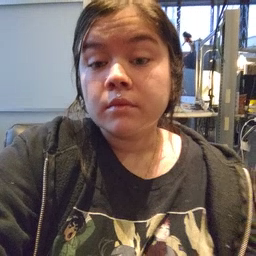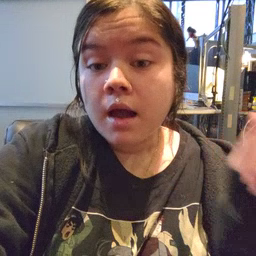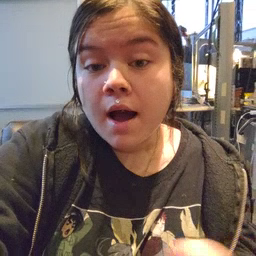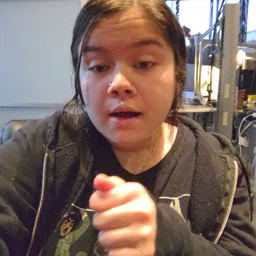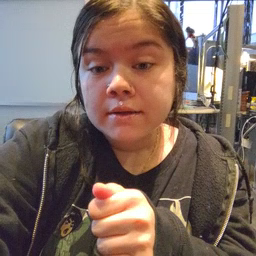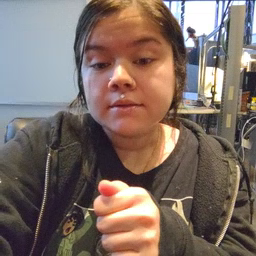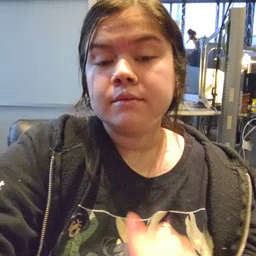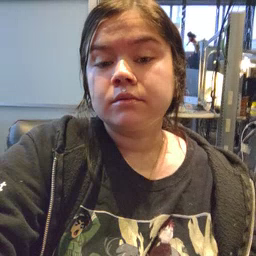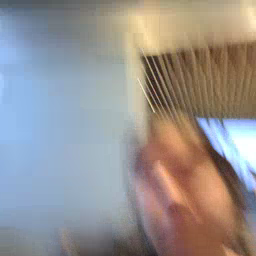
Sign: hide